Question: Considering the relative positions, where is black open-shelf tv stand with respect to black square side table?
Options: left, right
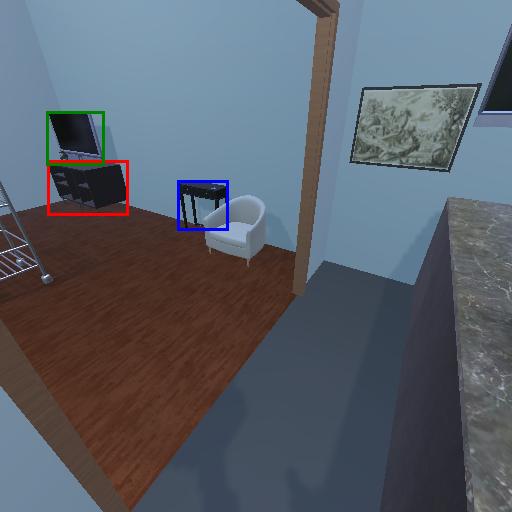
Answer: left